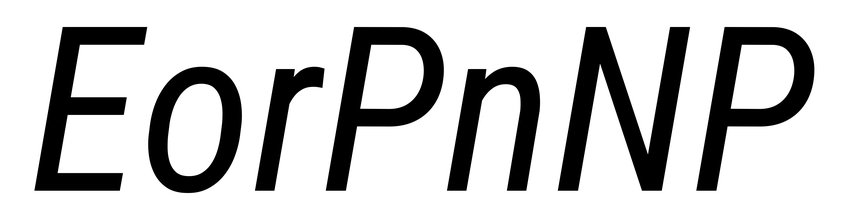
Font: Roboto-Italic_Condensed_Italic